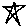
Label: star